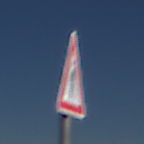
Verkehrszeichen: FussgaengerRechts
Umgebung: Outdoor, RoadRail
Tageszeit: MorningAfternoon
Wetter: Clear
Licht: Natural
Jahreszeit: NotSpecified
Kontrast: HighContrast